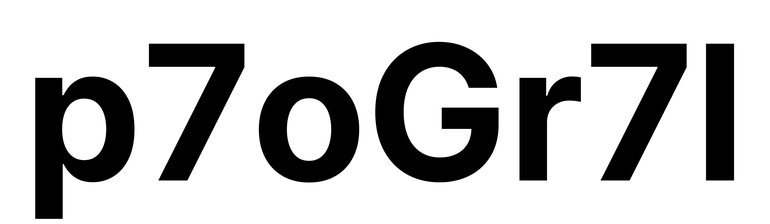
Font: Inter_Bold